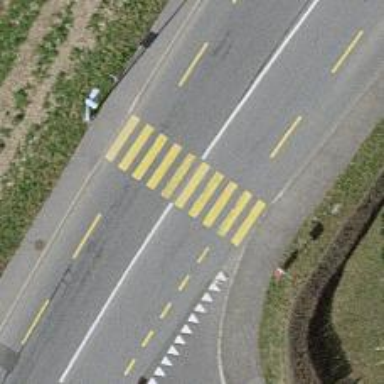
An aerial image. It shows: Marked crossing on the road.